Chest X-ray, AP view. Patient: 46 years old, sex M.
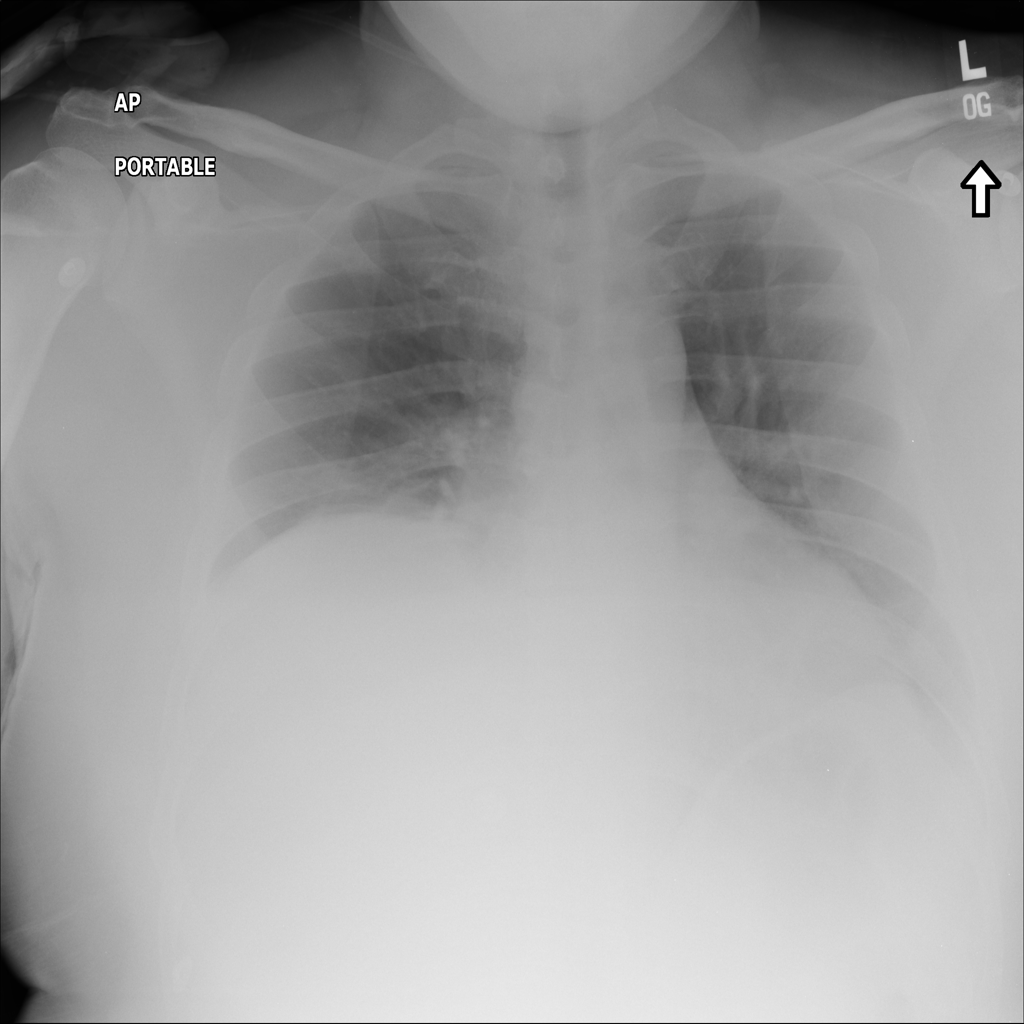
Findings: No Finding